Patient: sex M, age 37
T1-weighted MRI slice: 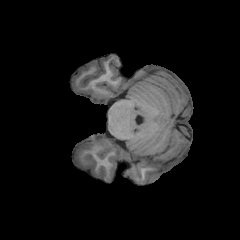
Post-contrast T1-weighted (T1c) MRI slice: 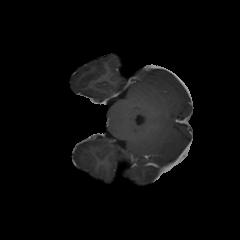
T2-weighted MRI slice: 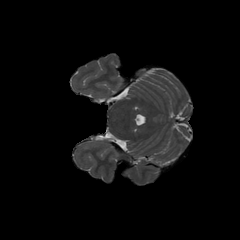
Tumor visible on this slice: no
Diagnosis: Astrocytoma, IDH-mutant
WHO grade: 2